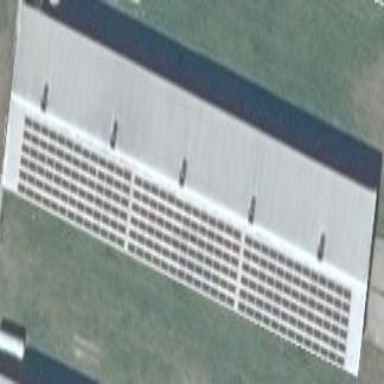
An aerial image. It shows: Commercial building with small solar photovoltaic panel as power generator. The generator provides electricity through photovoltaic methods.